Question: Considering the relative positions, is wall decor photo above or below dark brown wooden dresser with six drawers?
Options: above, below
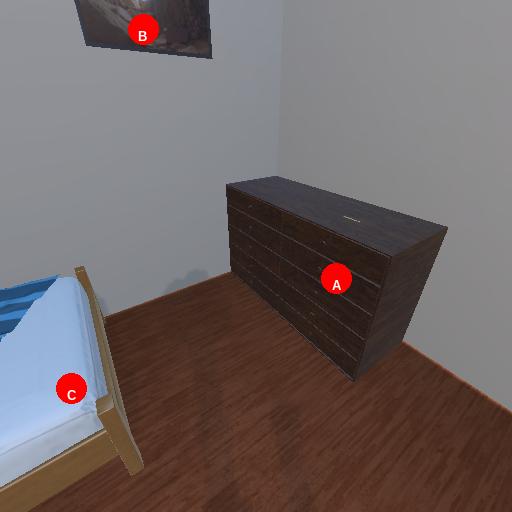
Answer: above